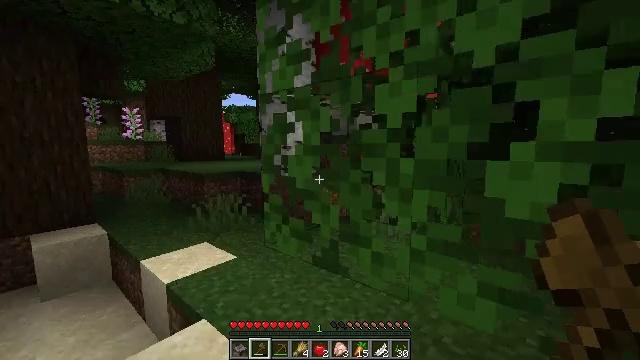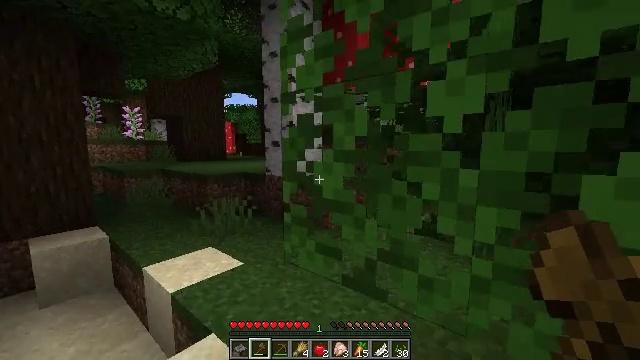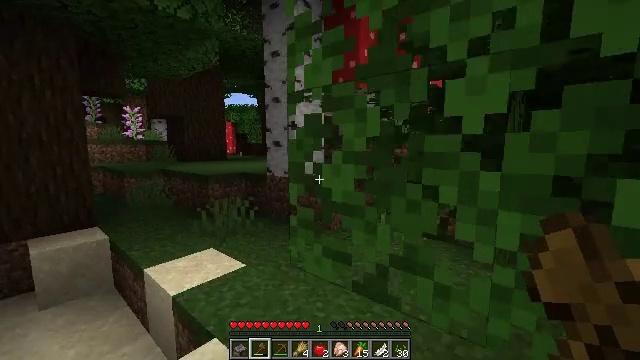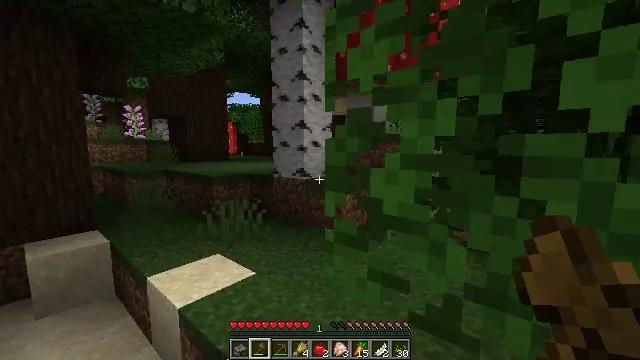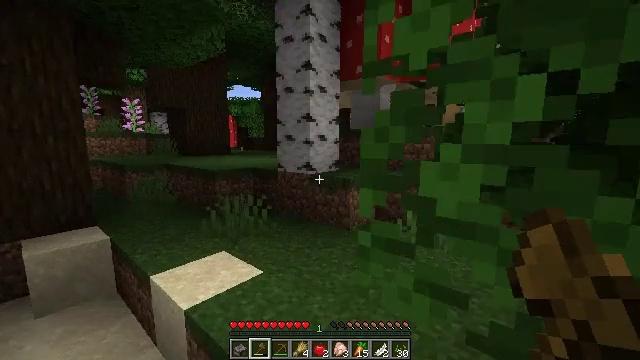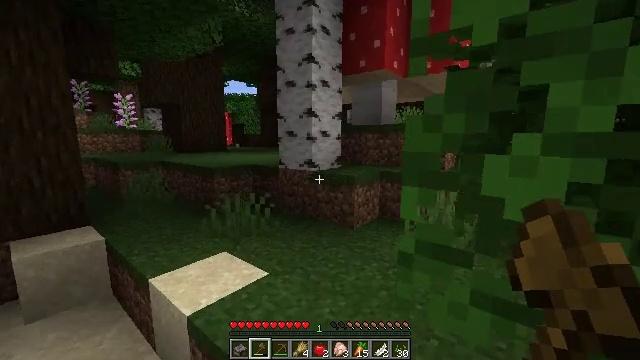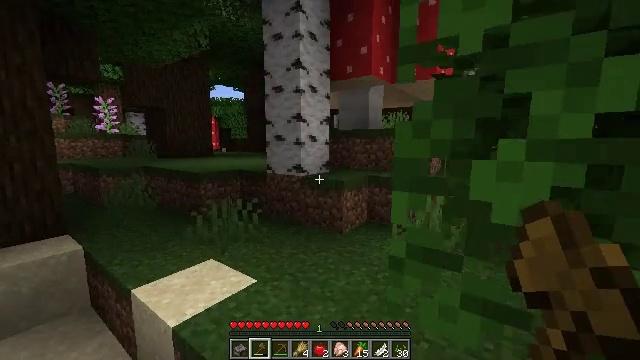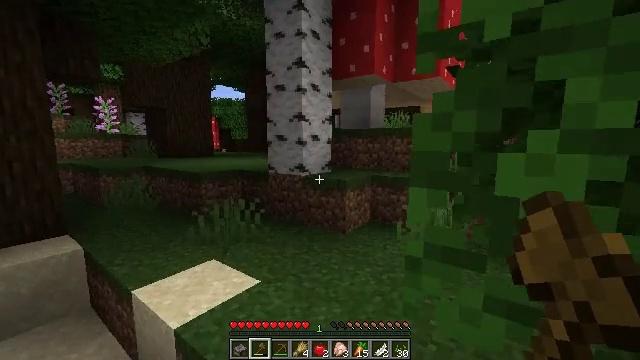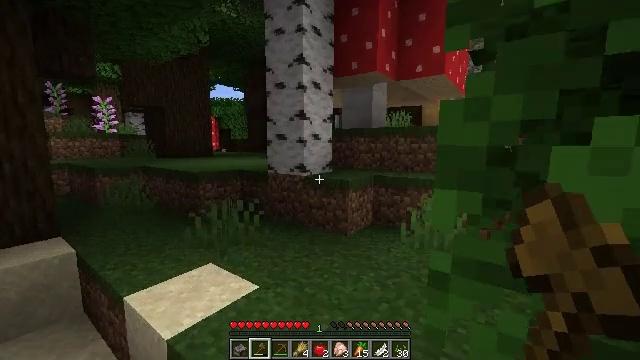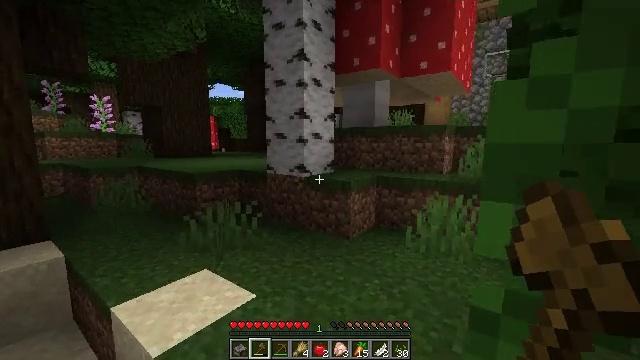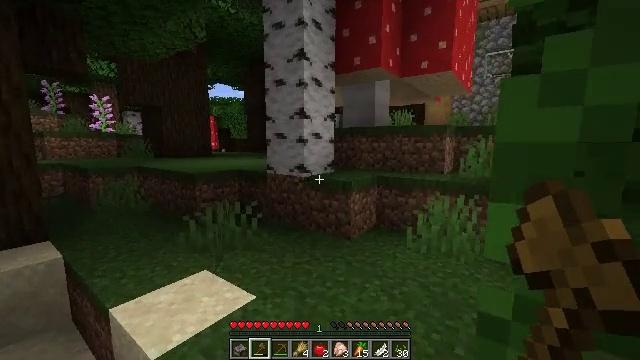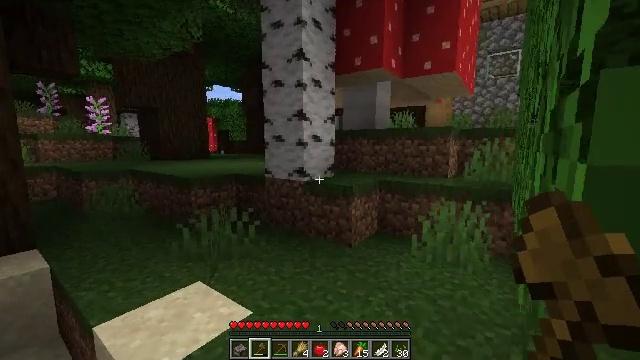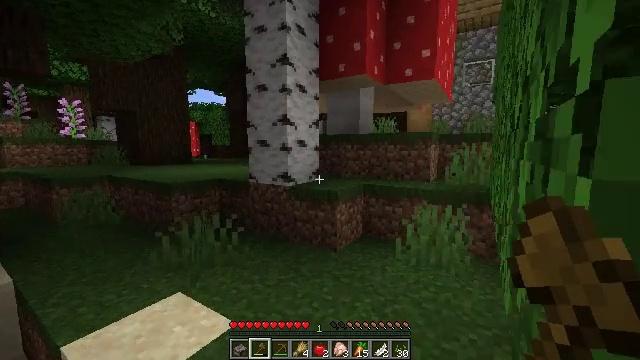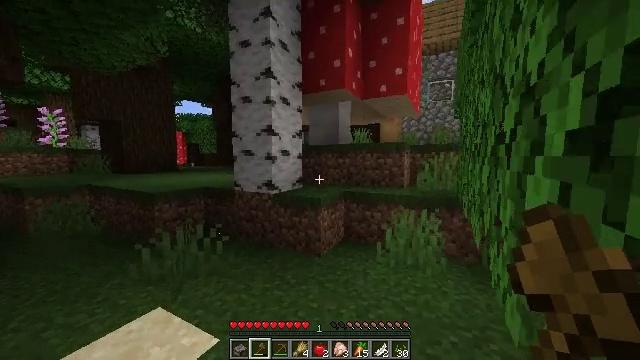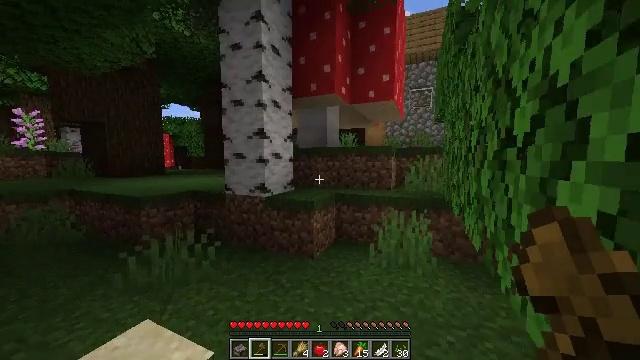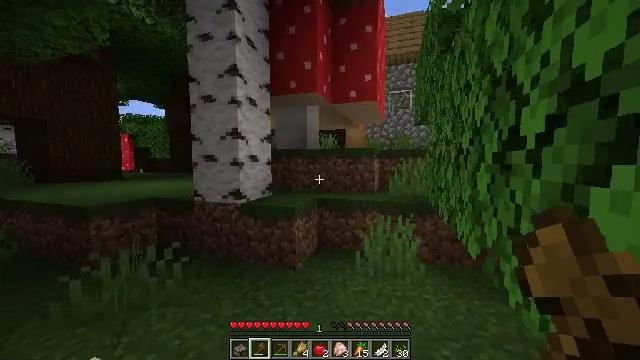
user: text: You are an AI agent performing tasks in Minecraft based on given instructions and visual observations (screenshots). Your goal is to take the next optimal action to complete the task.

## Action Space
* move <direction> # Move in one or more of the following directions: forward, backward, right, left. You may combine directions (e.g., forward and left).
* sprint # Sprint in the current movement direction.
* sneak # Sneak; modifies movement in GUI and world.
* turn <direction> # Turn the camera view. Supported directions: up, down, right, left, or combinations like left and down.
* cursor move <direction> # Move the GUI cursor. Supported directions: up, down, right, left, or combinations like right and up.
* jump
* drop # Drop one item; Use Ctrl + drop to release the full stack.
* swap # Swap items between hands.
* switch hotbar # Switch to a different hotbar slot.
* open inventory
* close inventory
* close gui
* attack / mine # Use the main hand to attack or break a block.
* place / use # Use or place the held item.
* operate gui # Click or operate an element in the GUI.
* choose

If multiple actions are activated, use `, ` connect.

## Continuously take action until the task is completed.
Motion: motion action
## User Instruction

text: Mine the brewing stand from your base.
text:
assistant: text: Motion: move forward and move left
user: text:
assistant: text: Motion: move forward and move left
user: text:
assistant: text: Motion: move forward and move left
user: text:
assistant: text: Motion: move forward and move left, turn down
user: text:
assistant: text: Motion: turn right
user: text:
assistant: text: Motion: turn right and up
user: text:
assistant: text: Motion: move forward
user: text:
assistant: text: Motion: move forward
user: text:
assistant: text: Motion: no_op
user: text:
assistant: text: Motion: no_op
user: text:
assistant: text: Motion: move forward
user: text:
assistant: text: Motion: move forward, turn right
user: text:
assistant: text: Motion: move forward, turn right and up
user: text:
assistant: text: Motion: move forward, turn right
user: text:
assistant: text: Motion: move forward, turn right
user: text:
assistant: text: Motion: move forward, turn right and up
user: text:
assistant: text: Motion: move forward, turn right and up
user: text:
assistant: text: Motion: move forward
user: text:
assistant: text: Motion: move forward
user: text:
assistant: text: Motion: move forward
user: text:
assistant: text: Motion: move forward, turn right
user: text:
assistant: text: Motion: move forward, turn right
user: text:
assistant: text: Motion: move forward
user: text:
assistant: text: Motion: move forward, jump
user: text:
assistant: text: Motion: move forward, jump
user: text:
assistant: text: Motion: move forward, jump
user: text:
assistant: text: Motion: move forward, jump
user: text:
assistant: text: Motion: move forward, turn left, jump
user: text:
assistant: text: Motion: move forward, turn left
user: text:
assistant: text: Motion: move forward, turn left